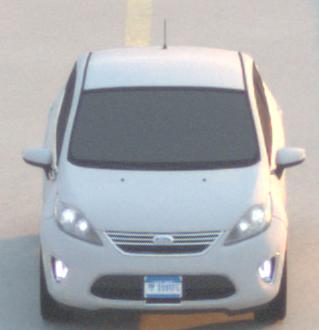
Make: Ford
Model: Fiesta
Detailed model: ’09 Sedan (seventh series)
Model produced from: 2010
Model produced until: 2017
Doors: 4
Color: white
Road condition: dry road
Daytime: sunrise or sunset
Contrast: medium contrast